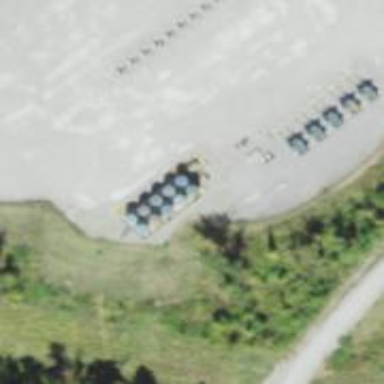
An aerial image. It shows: Storage tank that is man-made.